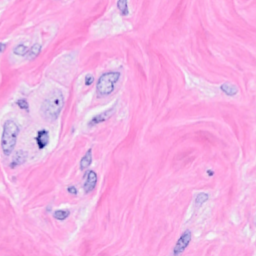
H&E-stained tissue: Breast